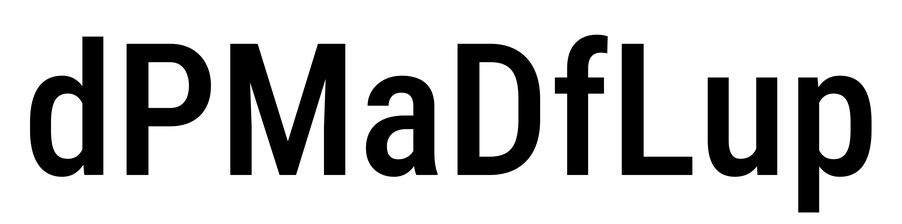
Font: Roboto_Condensed_Medium